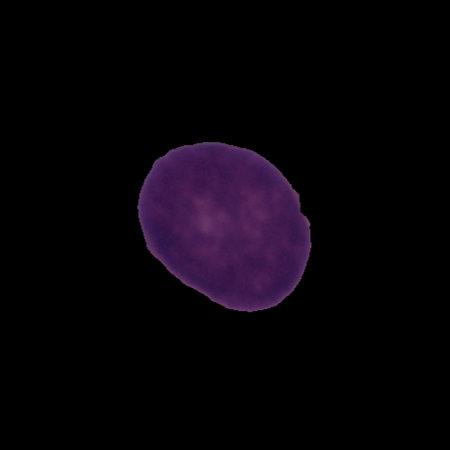
Label: cancer